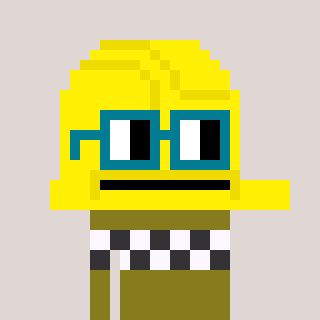
a pixel art character with square dark green glasses, a construction helmet-shaped head and a gunk-colored body on a warm background